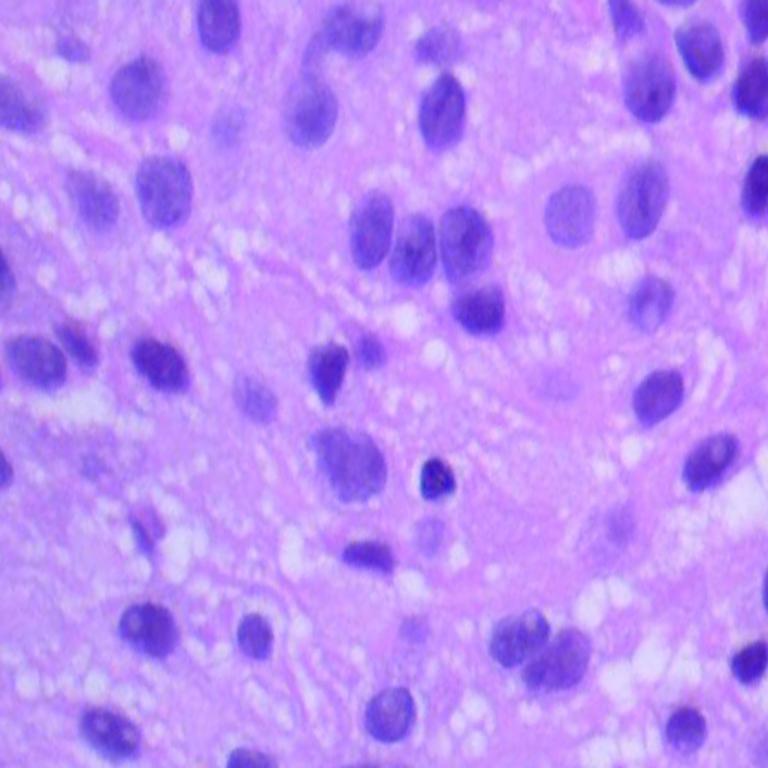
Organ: lung
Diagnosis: squamous carcinomas